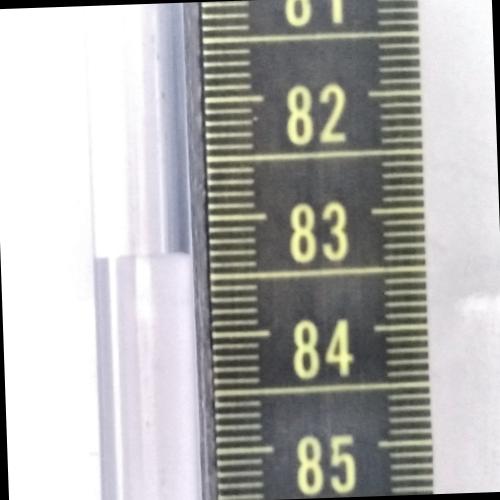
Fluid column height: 83.3 cm